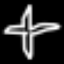
Label: airplane